Interaction volume radius: 5 \u00c5
Interaction volume height: 20 \u00c5
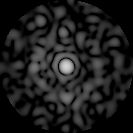
Disorder parameter: 0.823